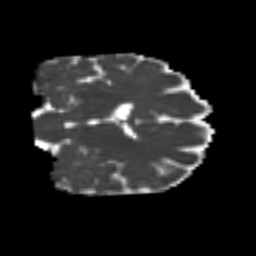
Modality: MD
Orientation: coronal
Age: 50
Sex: female
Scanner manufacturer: siemens
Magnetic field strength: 3 T
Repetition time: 4.999 s
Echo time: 0.07946 s